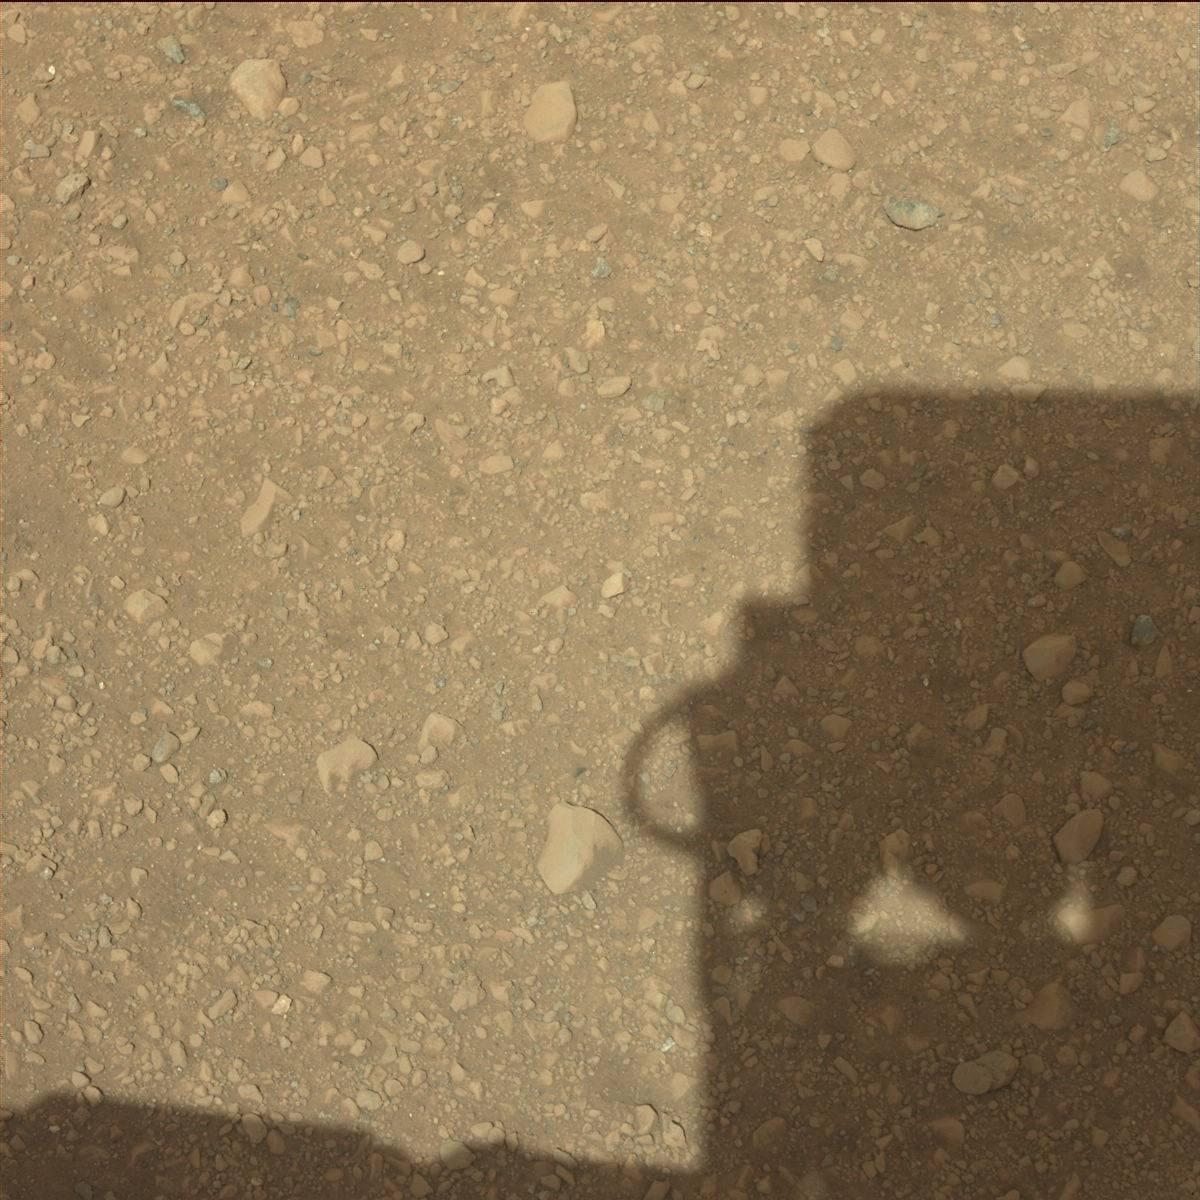
Terrain classes present: Bedrock, Rock, Sand / Soil